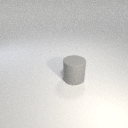
large gray rubber cylinder